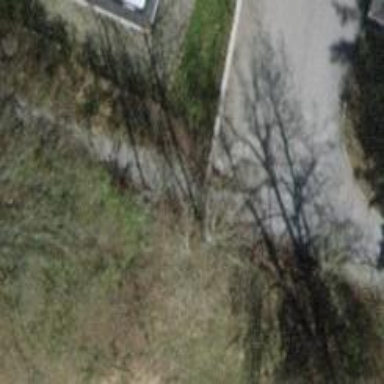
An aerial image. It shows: Unpaved footway.